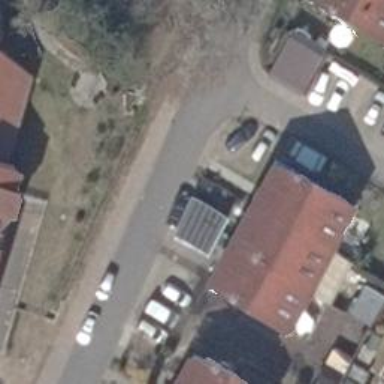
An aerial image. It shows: Terrace building with gabled roof.